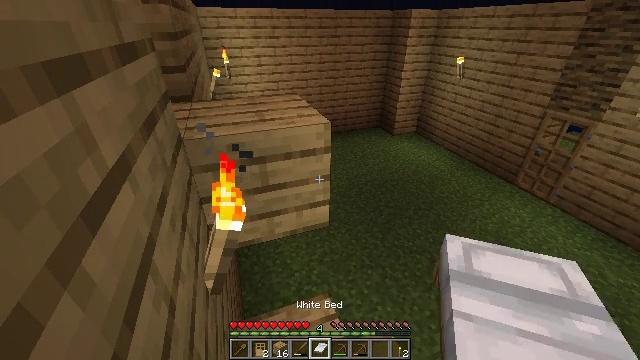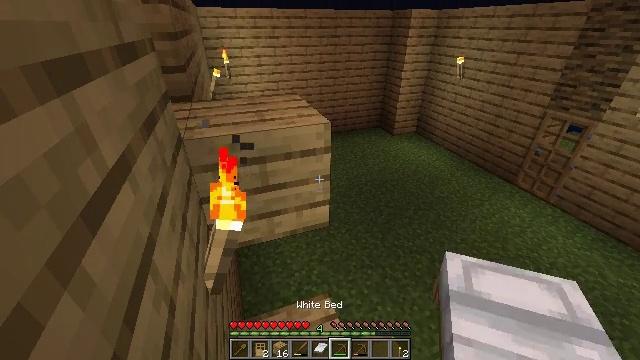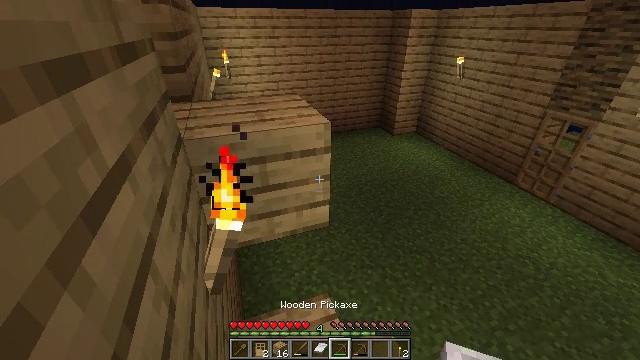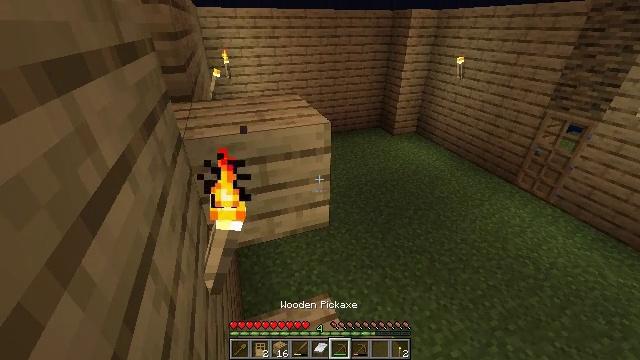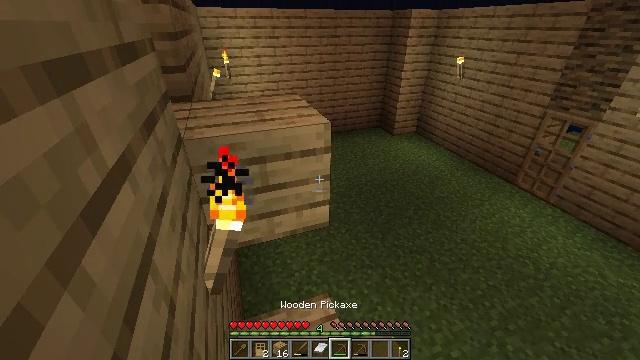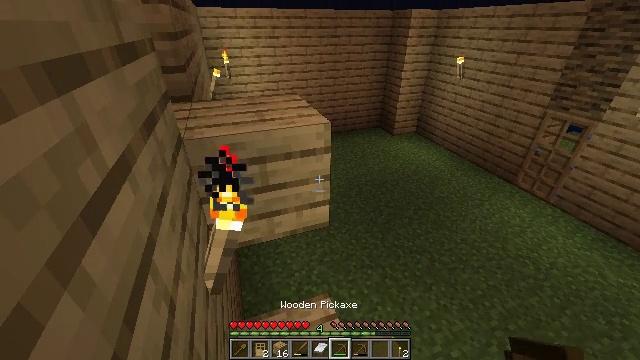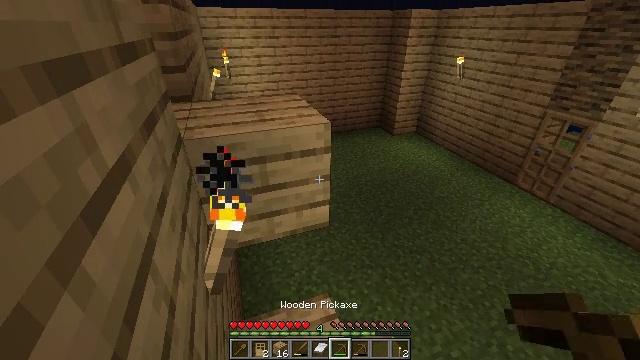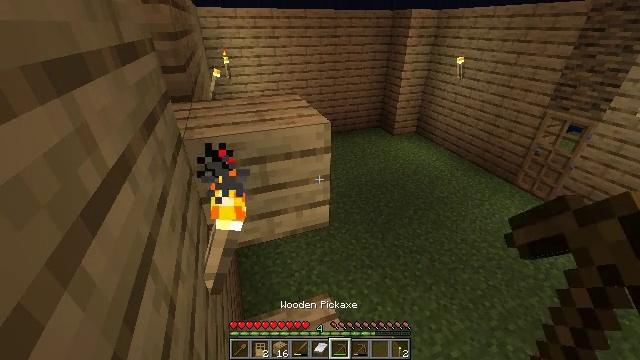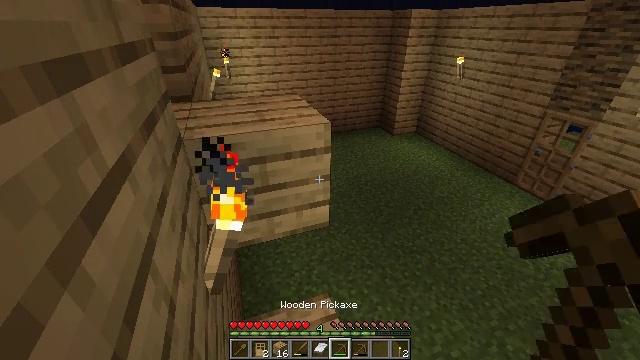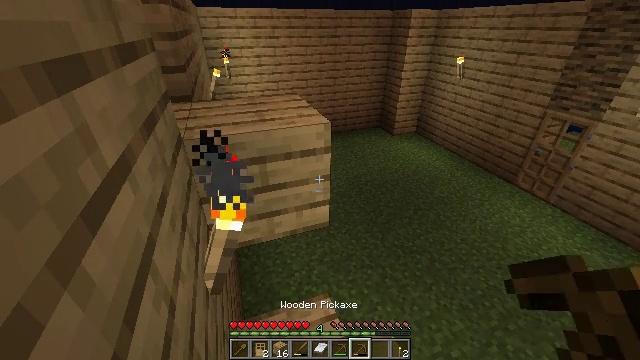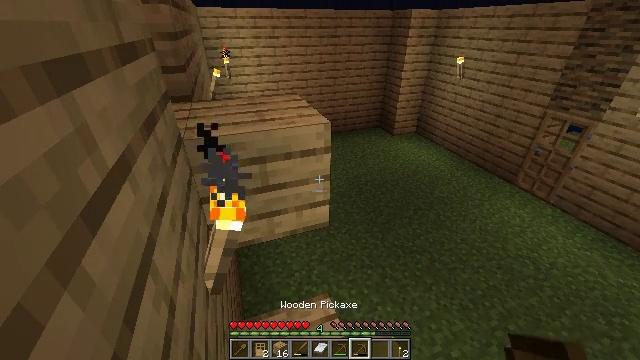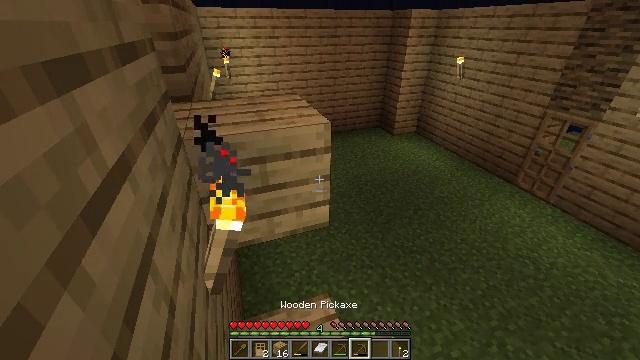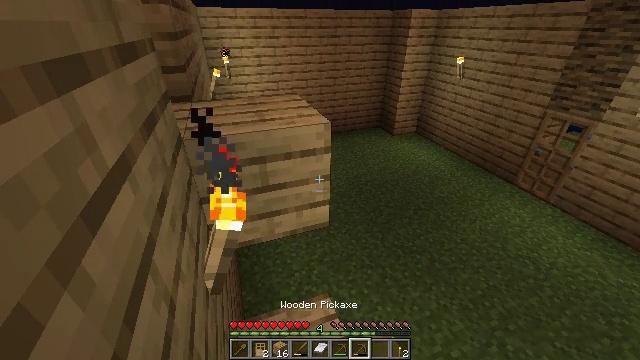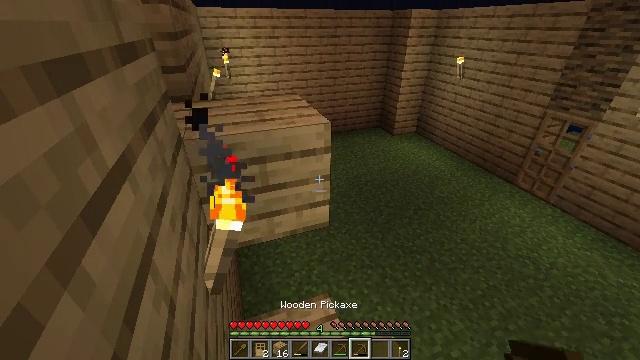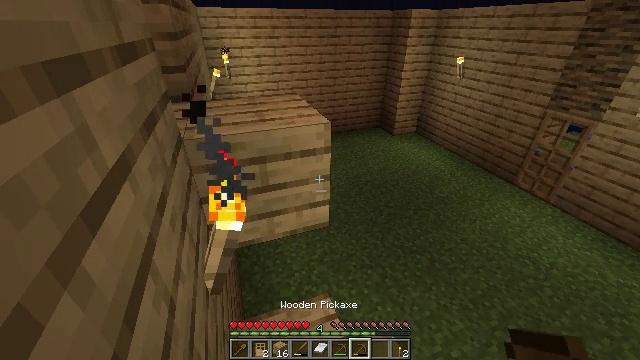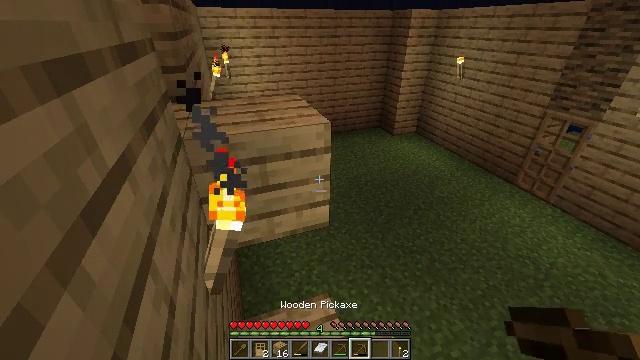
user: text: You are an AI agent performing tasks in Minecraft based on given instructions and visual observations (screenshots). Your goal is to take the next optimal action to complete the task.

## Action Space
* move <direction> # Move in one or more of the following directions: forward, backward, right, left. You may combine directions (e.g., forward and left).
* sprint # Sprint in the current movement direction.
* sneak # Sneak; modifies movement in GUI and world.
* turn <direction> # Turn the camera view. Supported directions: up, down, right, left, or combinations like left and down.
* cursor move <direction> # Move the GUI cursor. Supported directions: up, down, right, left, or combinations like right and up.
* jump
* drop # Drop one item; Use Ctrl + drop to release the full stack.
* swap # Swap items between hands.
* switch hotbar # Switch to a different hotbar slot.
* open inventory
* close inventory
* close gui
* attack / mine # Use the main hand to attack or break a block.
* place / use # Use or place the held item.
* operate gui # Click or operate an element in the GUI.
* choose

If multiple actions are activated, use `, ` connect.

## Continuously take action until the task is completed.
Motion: motion action
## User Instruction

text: Mine planks.
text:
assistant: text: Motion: switch to hotbar 6
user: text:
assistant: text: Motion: switch to hotbar 6
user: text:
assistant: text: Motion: switch to hotbar 6
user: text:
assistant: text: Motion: switch to hotbar 6
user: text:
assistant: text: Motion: switch to hotbar 6
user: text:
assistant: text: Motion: switch to hotbar 6
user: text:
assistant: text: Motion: no_op
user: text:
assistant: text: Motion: no_op
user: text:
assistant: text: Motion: switch to hotbar 7
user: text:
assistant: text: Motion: switch to hotbar 7
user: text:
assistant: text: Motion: switch to hotbar 7
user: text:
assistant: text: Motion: switch to hotbar 7
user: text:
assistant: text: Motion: switch to hotbar 7
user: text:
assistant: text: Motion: no_op
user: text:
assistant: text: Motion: no_op
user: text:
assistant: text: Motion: no_op
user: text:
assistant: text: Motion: turn left
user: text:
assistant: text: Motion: turn left and up
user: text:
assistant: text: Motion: no_op
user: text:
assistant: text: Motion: no_op
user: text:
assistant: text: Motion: no_op
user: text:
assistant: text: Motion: turn up
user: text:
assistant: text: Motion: no_op
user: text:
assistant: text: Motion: attack / mine
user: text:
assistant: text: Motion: attack / mine
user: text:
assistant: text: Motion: attack / mine
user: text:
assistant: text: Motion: attack / mine
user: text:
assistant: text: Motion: attack / mine
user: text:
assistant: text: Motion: attack / mine
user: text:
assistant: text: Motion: attack / mine